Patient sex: M
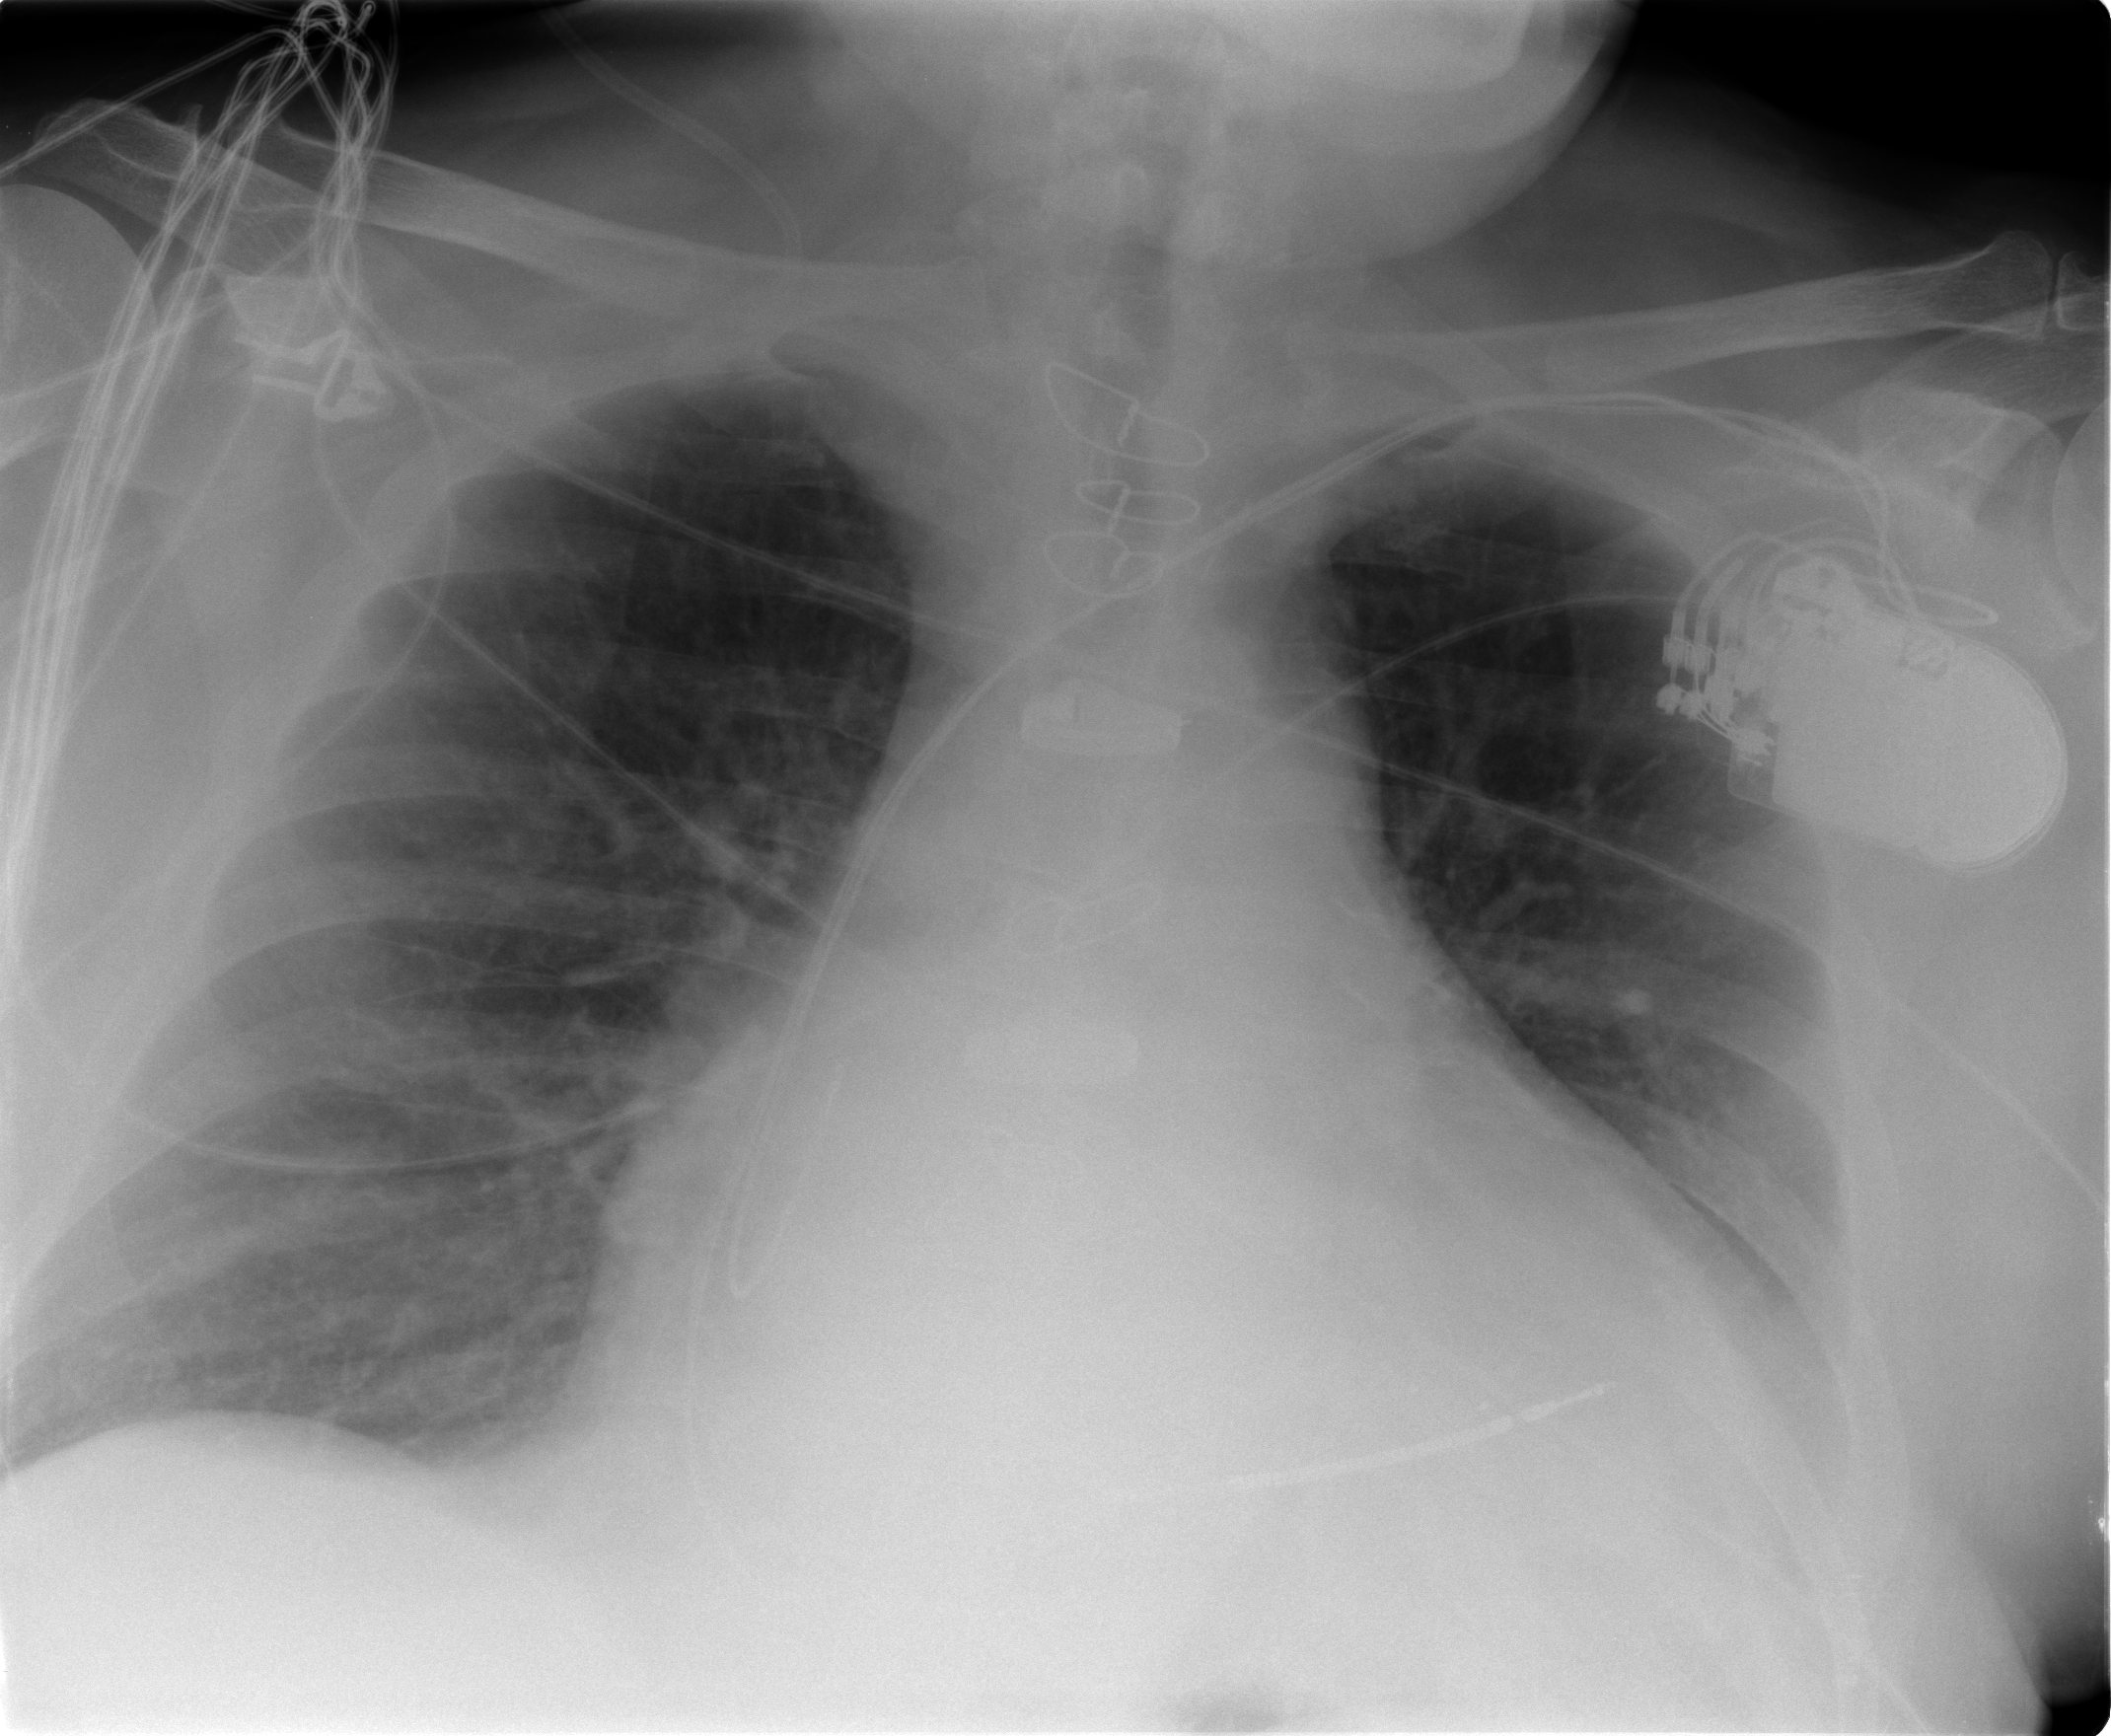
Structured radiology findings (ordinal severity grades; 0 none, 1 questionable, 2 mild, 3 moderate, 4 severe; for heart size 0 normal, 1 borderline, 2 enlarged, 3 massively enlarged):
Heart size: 2
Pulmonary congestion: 2
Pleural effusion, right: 1
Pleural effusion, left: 2
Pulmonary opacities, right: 2
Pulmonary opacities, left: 1
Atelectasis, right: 2
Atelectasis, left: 2